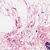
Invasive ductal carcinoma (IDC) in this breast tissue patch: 0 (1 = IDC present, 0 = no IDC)